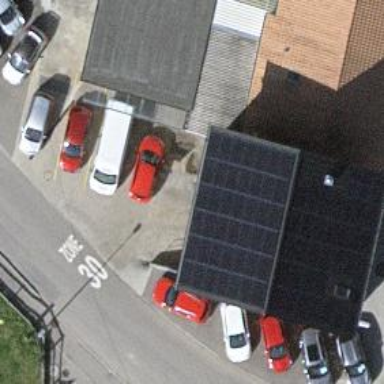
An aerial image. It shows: Building used as car repair shop.